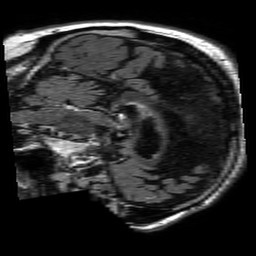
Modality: FLAIR
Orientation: sagittal
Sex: male
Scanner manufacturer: philips
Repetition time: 11 s
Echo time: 0.125 s